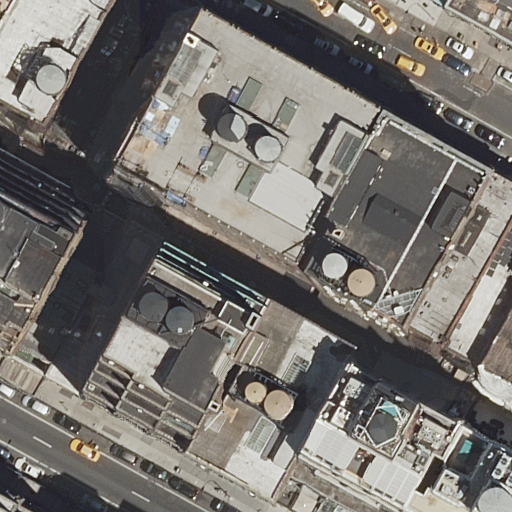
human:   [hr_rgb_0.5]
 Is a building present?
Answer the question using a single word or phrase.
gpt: yes

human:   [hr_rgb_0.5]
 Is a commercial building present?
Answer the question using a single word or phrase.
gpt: no

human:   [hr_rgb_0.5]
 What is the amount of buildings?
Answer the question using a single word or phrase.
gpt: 19

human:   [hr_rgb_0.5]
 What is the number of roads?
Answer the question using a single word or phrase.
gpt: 2

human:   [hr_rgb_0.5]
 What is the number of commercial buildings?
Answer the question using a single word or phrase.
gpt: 0

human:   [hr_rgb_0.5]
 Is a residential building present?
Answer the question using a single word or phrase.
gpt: yes

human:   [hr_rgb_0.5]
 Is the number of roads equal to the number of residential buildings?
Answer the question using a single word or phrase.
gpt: no

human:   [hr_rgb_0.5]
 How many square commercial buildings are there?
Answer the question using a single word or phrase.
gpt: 0

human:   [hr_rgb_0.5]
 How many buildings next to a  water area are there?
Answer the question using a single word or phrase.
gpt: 0

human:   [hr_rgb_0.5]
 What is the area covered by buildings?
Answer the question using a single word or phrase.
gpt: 7722m2

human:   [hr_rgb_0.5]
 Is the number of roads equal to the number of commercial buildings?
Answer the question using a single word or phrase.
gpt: no

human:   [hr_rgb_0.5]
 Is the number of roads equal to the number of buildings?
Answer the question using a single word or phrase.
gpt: no

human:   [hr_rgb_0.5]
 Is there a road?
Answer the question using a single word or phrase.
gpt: yes

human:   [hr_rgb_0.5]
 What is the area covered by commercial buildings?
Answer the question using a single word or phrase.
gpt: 0m2

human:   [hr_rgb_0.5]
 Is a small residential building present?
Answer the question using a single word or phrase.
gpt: yes

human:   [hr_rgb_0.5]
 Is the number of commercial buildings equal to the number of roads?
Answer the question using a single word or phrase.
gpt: no

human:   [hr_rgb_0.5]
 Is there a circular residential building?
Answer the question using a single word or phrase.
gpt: no

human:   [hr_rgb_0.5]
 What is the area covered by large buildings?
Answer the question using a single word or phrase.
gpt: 5867m2

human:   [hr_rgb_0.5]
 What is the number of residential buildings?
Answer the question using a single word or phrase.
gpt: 16

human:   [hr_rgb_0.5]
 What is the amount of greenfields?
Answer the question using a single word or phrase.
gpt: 0

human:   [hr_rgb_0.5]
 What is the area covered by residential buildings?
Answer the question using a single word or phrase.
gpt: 7299m2

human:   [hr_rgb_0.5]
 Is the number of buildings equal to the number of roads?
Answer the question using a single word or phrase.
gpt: no

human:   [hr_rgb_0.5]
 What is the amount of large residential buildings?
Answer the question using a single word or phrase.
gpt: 6

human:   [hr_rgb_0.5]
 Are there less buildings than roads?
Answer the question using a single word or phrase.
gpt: no

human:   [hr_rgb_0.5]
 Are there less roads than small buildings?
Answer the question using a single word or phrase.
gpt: yes

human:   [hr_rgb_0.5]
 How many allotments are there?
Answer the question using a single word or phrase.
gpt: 0

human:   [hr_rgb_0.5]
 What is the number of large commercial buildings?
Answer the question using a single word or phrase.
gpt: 0

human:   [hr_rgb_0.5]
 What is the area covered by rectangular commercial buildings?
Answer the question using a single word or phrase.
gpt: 0m2

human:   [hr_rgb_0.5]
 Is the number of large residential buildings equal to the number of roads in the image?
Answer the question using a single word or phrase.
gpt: no

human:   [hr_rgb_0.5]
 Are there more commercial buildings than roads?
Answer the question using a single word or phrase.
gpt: no

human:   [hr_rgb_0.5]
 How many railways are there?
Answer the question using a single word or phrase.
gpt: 0

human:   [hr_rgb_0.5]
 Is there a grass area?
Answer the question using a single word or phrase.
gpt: no

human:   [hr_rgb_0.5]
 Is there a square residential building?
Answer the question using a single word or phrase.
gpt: no

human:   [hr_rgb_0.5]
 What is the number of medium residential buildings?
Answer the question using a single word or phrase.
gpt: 7

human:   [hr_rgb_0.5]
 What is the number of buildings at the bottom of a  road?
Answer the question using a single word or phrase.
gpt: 12

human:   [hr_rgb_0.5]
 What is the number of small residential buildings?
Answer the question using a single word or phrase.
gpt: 3

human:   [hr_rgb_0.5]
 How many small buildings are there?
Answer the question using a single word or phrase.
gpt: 4

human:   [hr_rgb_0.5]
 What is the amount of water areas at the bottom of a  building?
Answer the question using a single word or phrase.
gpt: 0

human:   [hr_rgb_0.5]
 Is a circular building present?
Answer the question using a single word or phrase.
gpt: no

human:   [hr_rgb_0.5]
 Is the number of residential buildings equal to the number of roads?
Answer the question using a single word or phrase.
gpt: no

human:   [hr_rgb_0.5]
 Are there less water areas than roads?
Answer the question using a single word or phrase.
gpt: yes

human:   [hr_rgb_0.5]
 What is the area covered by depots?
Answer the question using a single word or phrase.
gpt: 0m2

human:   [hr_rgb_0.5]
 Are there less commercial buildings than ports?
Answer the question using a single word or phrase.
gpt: no

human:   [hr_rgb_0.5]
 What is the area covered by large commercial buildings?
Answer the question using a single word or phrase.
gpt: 0m2

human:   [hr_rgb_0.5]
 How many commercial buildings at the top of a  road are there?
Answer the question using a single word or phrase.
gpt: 0

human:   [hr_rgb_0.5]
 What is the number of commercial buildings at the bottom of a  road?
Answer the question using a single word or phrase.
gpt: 0

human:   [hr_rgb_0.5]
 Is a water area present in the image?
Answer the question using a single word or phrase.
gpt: no

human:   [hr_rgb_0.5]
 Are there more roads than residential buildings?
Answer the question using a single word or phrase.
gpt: no

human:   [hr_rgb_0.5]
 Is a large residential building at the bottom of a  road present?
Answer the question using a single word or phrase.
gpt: yes

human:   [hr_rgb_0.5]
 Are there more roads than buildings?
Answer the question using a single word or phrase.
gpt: no

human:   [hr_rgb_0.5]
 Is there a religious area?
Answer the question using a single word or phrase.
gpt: no

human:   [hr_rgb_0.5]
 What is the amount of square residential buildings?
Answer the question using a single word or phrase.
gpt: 0

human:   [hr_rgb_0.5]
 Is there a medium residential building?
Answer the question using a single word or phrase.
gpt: yes

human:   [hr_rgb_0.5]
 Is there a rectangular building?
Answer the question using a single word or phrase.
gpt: yes

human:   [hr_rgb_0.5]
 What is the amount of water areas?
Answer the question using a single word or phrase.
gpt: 0

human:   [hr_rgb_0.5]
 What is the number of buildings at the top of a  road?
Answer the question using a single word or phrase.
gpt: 14

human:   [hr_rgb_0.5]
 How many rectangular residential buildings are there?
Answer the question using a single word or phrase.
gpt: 11

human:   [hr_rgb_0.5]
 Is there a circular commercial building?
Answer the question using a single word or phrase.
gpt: no

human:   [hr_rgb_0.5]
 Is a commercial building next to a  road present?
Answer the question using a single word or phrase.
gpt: no

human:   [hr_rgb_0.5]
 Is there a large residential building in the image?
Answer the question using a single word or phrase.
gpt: yes

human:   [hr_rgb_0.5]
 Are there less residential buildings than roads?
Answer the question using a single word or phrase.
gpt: no

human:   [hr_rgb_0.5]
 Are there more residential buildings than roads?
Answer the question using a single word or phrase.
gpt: yes

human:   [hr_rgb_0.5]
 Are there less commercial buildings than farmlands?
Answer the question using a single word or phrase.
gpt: no

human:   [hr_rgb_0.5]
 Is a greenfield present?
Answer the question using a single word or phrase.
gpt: no